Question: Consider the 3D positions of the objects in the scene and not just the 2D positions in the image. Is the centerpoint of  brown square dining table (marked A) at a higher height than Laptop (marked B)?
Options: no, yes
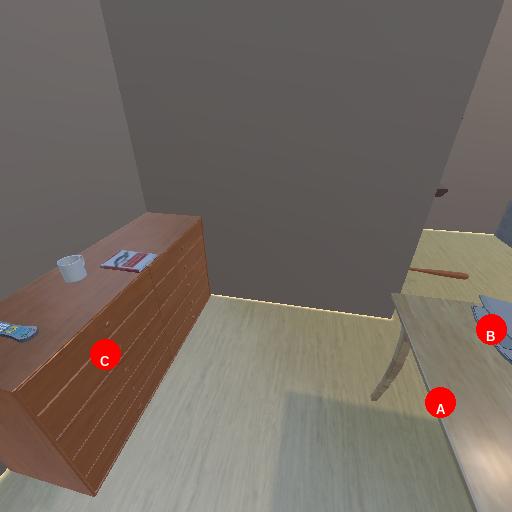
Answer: no